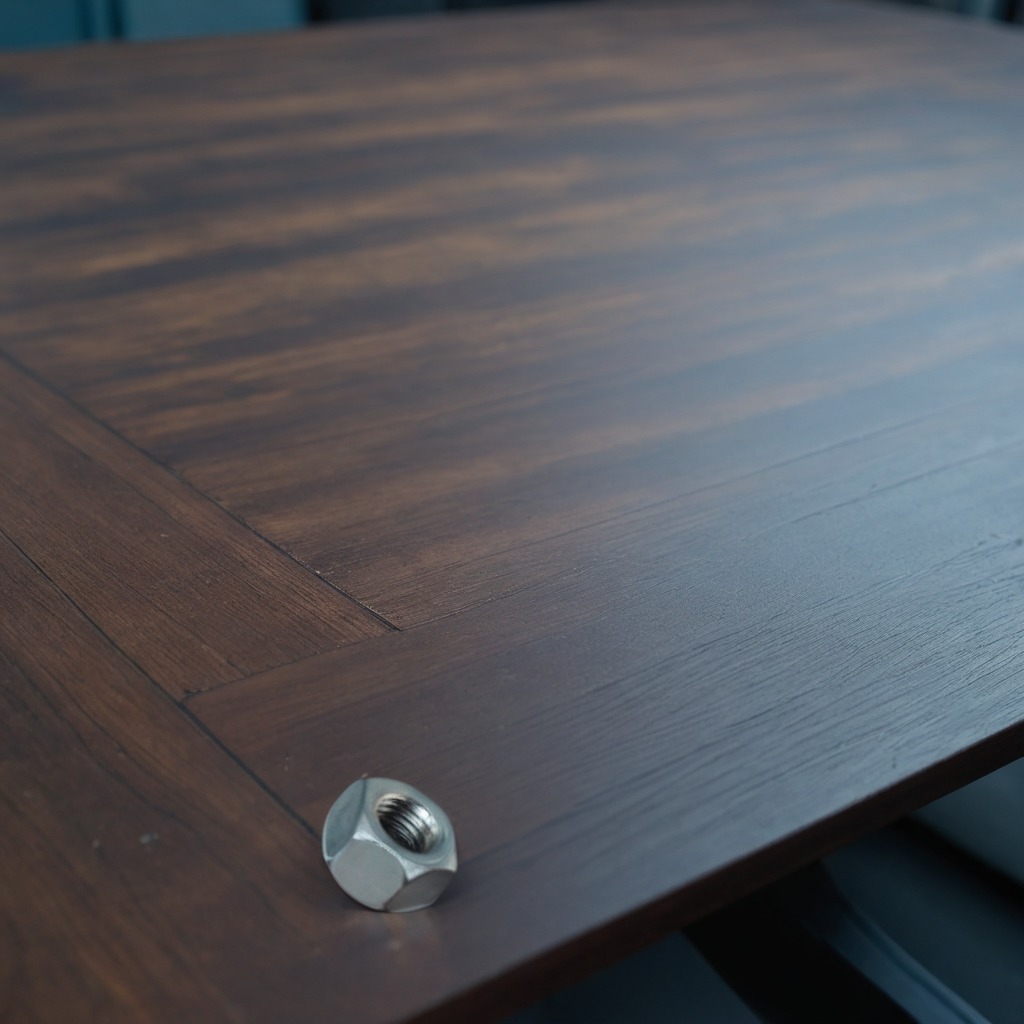
A metal nut is lying on a table.